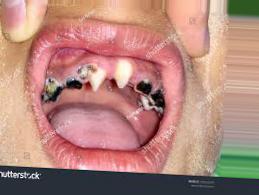
Condition: Caries